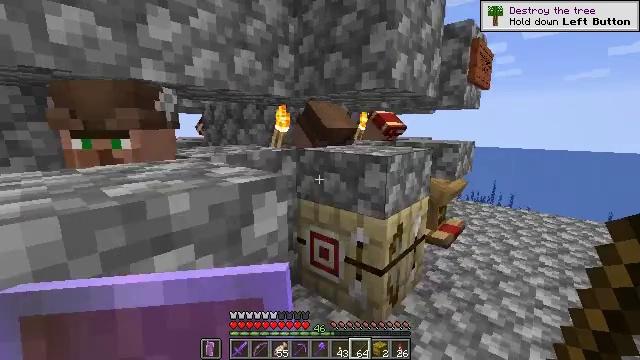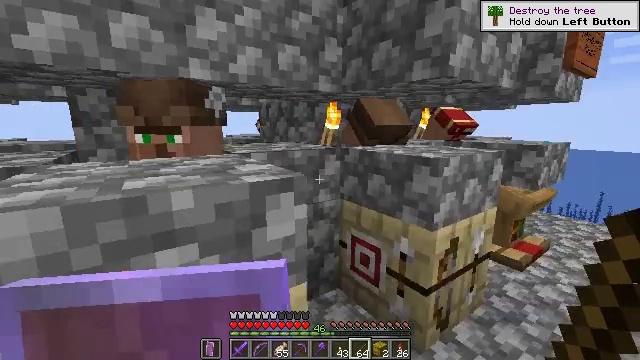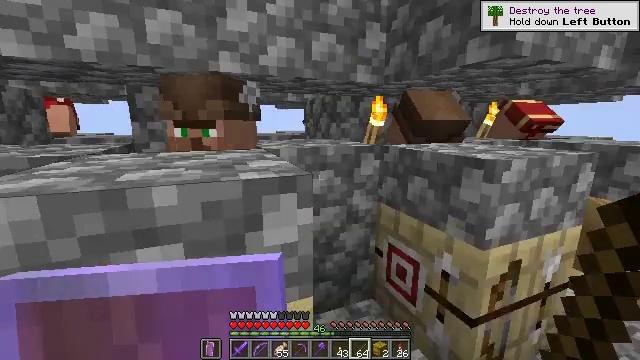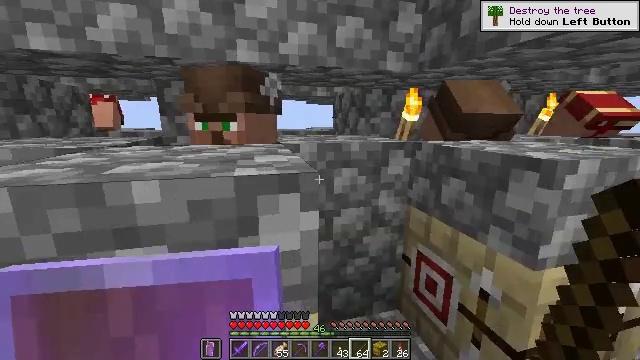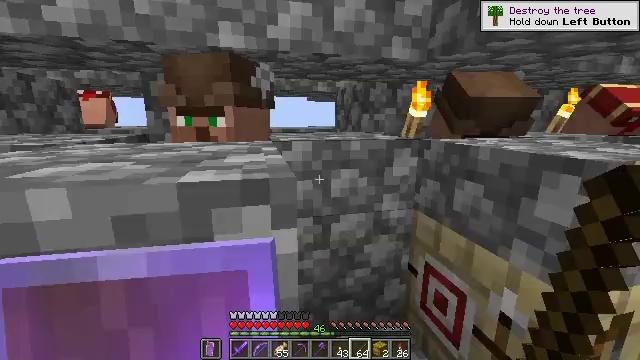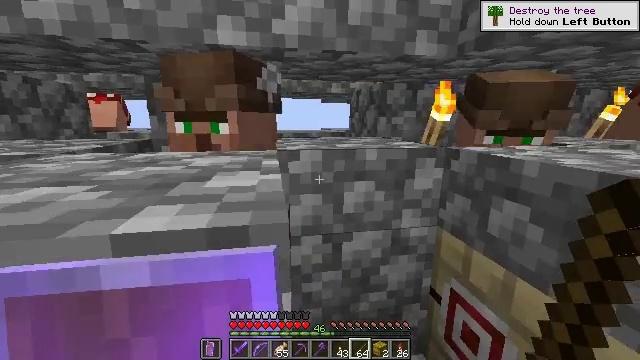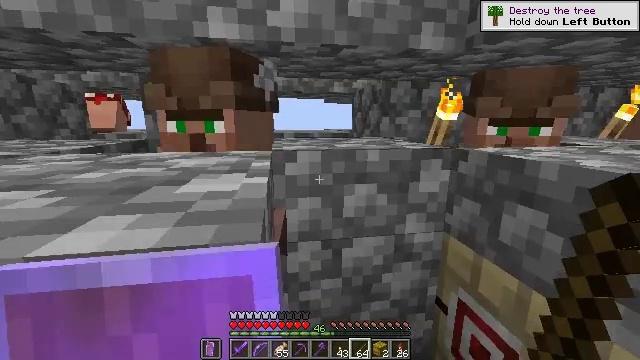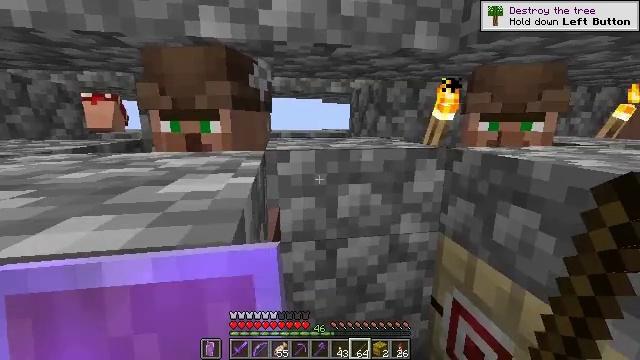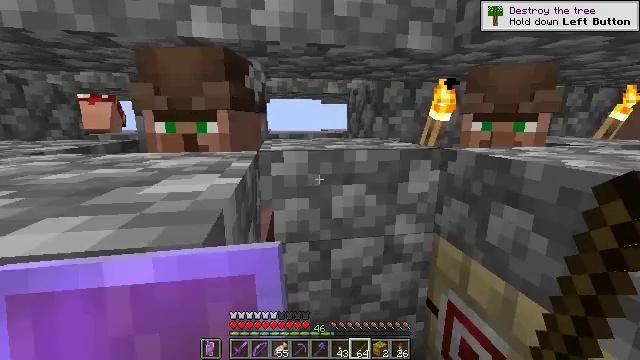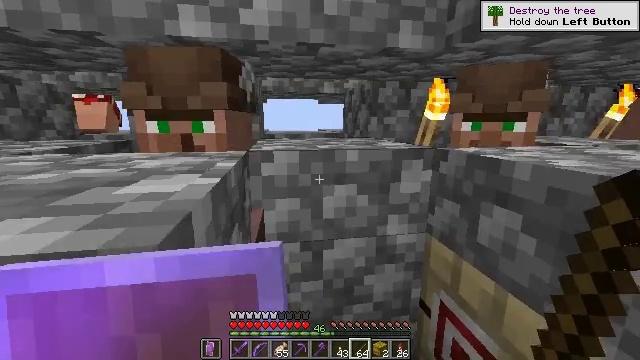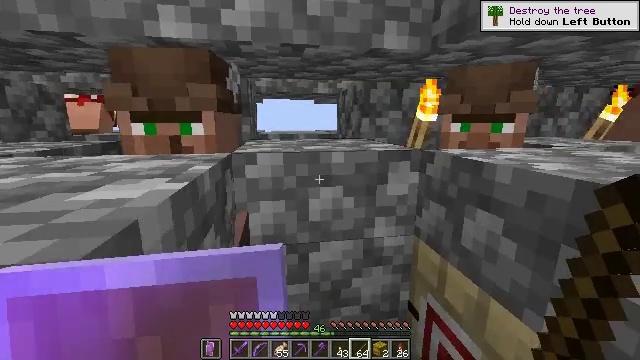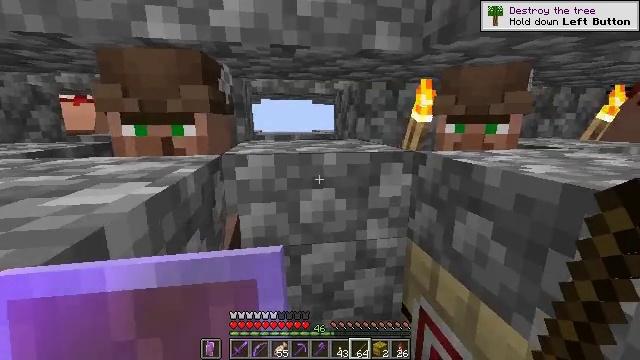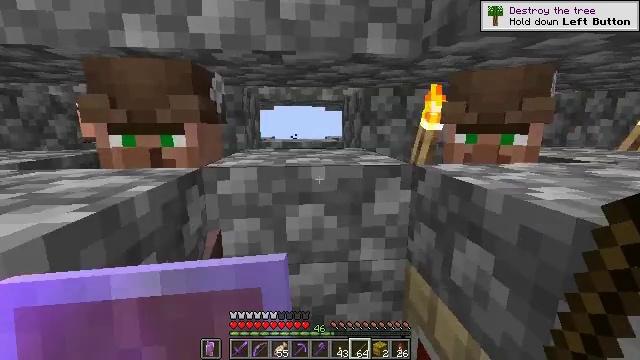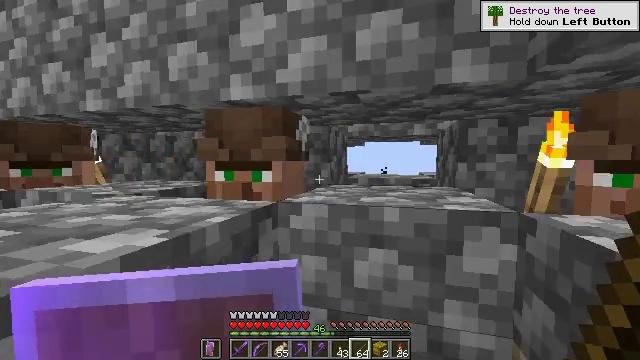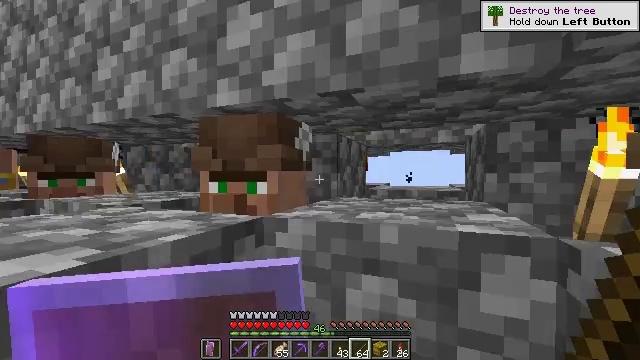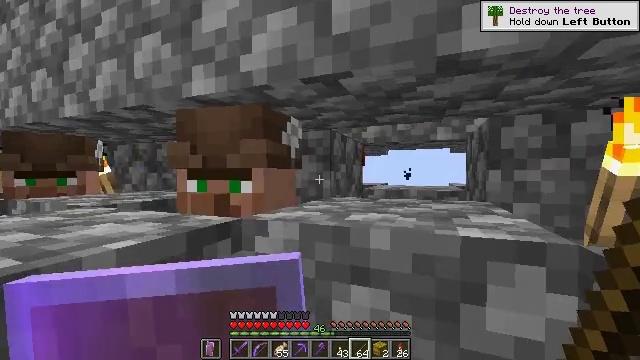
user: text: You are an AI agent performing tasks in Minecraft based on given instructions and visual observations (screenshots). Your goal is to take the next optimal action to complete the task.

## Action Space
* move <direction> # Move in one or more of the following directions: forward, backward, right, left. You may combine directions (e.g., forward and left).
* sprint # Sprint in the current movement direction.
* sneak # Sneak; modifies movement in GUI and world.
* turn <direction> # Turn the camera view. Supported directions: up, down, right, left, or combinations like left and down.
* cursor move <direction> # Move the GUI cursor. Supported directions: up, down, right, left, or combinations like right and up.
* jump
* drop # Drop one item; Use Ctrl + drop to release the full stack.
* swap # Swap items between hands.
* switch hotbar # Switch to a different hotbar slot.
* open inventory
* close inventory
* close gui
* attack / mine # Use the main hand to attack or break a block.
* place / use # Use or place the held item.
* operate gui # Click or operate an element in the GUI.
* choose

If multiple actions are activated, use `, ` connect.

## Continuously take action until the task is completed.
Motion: motion action
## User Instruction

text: Interact with the crafting table to obtain an emerald.
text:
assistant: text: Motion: move forward and move right, turn left
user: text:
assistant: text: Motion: move forward, turn left
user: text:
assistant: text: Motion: move forward, turn left
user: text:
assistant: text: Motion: move forward, turn left
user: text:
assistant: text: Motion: move forward, turn left
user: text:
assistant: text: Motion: move forward
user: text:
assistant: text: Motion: move forward
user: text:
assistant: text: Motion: move forward
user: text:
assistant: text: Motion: move forward
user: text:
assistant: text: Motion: move forward and move right
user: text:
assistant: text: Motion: move forward and move right
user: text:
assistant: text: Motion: move forward and move right, turn left and up
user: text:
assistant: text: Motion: move forward and move right, turn left and up
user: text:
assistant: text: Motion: move forward and move right, turn left and up
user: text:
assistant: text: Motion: move forward and move right
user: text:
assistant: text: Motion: move forward and move right
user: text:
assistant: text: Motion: move forward
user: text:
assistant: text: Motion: move forward
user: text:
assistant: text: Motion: move forward, turn left
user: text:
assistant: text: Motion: turn left and up
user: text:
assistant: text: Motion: turn left
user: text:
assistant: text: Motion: no_op
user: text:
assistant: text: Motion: no_op
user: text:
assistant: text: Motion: no_op
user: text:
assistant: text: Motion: turn left
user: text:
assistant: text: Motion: turn left
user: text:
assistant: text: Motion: no_op
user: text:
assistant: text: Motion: no_op
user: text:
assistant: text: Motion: no_op
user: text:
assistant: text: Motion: no_op